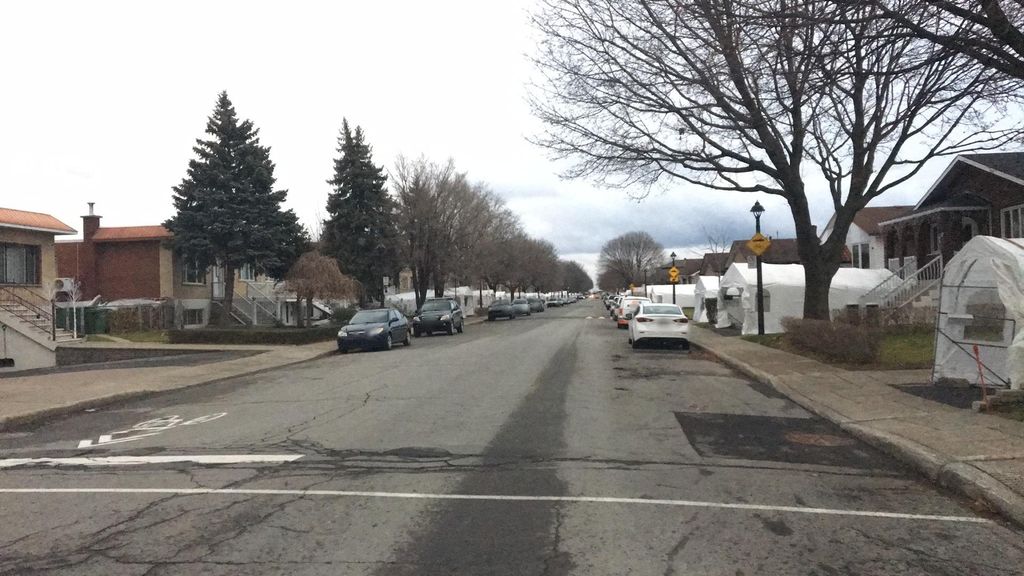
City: montreal